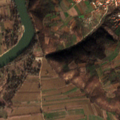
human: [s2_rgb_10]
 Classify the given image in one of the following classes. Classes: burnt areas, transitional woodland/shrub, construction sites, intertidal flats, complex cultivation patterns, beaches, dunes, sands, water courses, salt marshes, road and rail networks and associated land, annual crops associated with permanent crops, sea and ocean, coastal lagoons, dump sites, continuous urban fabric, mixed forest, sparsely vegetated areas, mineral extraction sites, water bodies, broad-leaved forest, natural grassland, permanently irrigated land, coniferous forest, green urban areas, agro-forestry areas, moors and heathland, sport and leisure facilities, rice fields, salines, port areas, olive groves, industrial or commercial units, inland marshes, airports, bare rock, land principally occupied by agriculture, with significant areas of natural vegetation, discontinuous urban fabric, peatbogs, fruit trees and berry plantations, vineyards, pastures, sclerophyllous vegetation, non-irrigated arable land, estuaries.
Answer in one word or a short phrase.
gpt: discontinuous urban fabric, complex cultivation patterns, land principally occupied by agriculture, with significant areas of natural vegetation, broad-leaved forest, water courses